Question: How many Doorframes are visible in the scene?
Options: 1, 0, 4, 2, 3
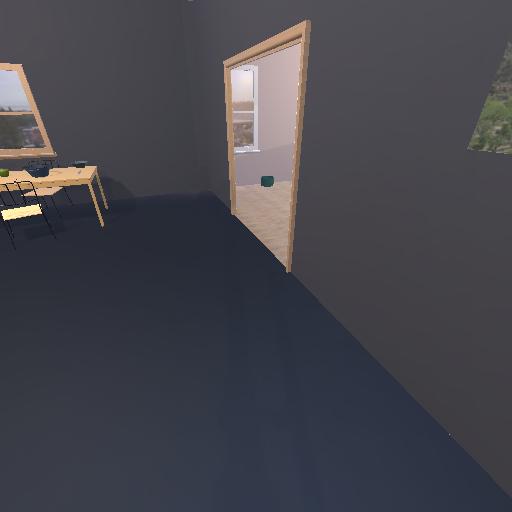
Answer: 1